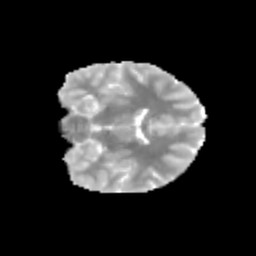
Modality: MD
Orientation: coronal
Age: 11
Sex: female
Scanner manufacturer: siemens
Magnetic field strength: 3 T
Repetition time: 3.8 s
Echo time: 0.07 s